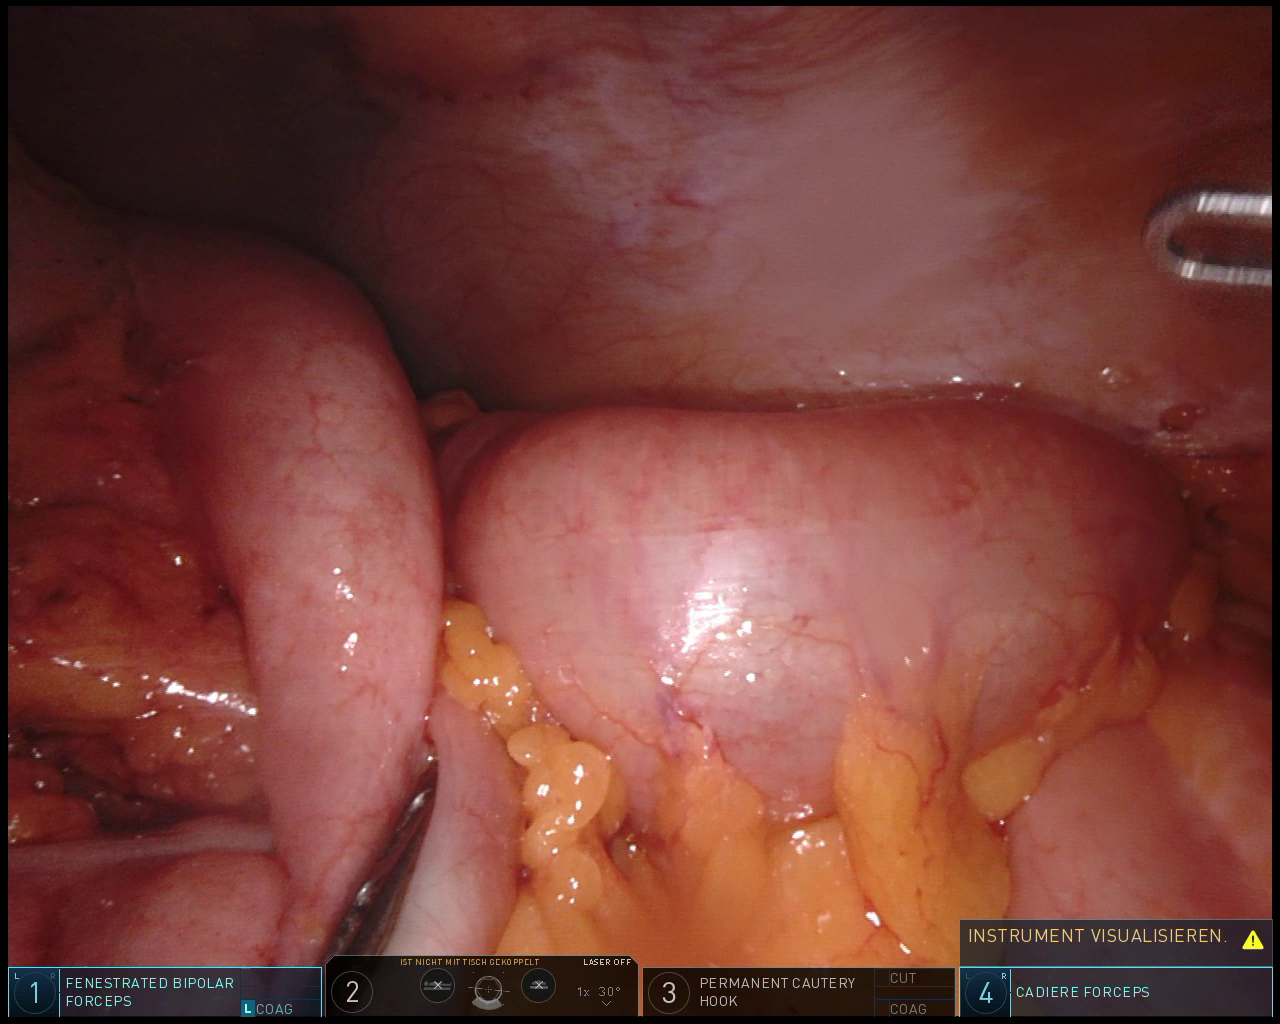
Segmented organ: colon
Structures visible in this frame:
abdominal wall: yes
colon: yes
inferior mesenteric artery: no
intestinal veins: no
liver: no
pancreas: no
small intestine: no
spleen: no
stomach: no
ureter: no
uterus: no
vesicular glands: no